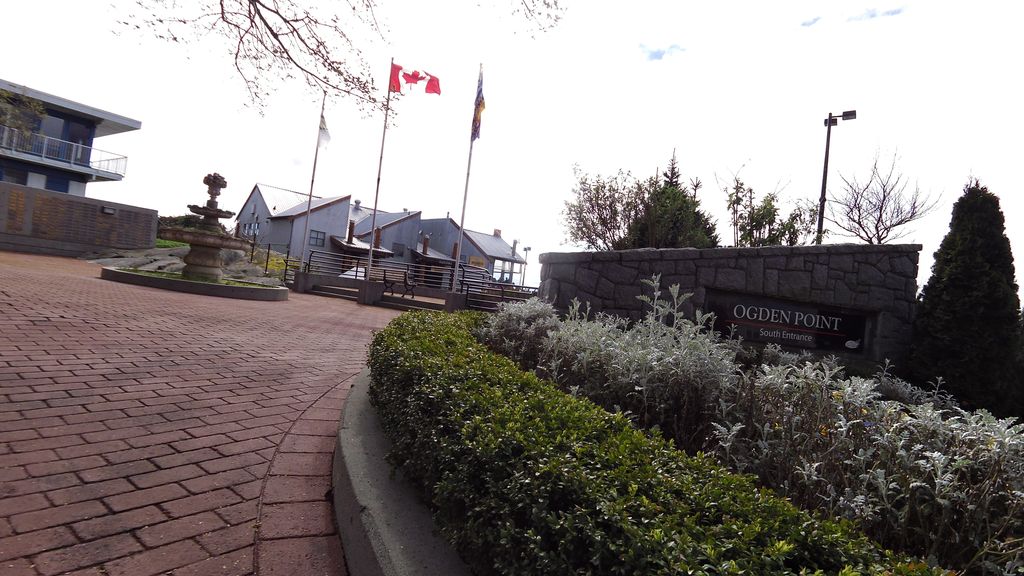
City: victoria